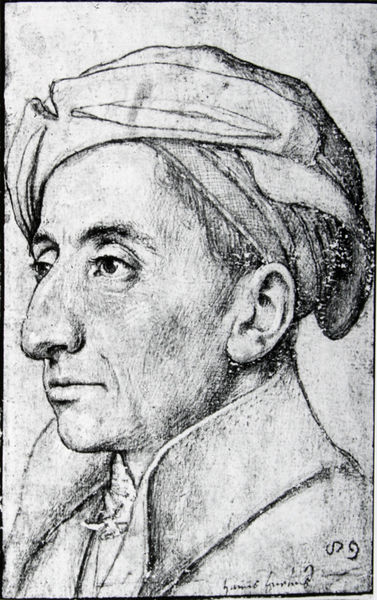
Titel: Bildnis des Hans Hirlinger
Künstler: Hans d.Ä. Holbein
Standort: Berlin
Institution: Staatliche Museen zu Berlin, Kupferstichkabinett
Schlagwörter: hat, white, black, collar, face, gray, grey, hair, nose, portrait, print, profile, man, ear, head, eyes, male, drawing, black and white, chin, mouth, etching, sketch, human, pencil, eye, lips, cheek, self-portrait, brows, 3/4 view, line drawing, stitching, tat